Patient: sex M, age 62
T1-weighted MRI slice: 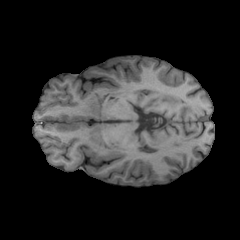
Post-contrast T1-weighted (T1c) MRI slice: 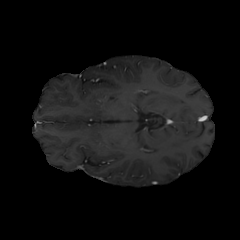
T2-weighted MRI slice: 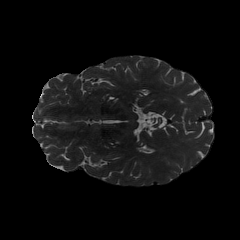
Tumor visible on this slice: yes
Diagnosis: Glioblastoma, IDH-wildtype
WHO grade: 4